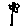
Label: flower